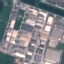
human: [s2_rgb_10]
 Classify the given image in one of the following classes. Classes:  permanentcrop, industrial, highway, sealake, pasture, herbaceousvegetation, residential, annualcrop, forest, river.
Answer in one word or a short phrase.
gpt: Industrial